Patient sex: M
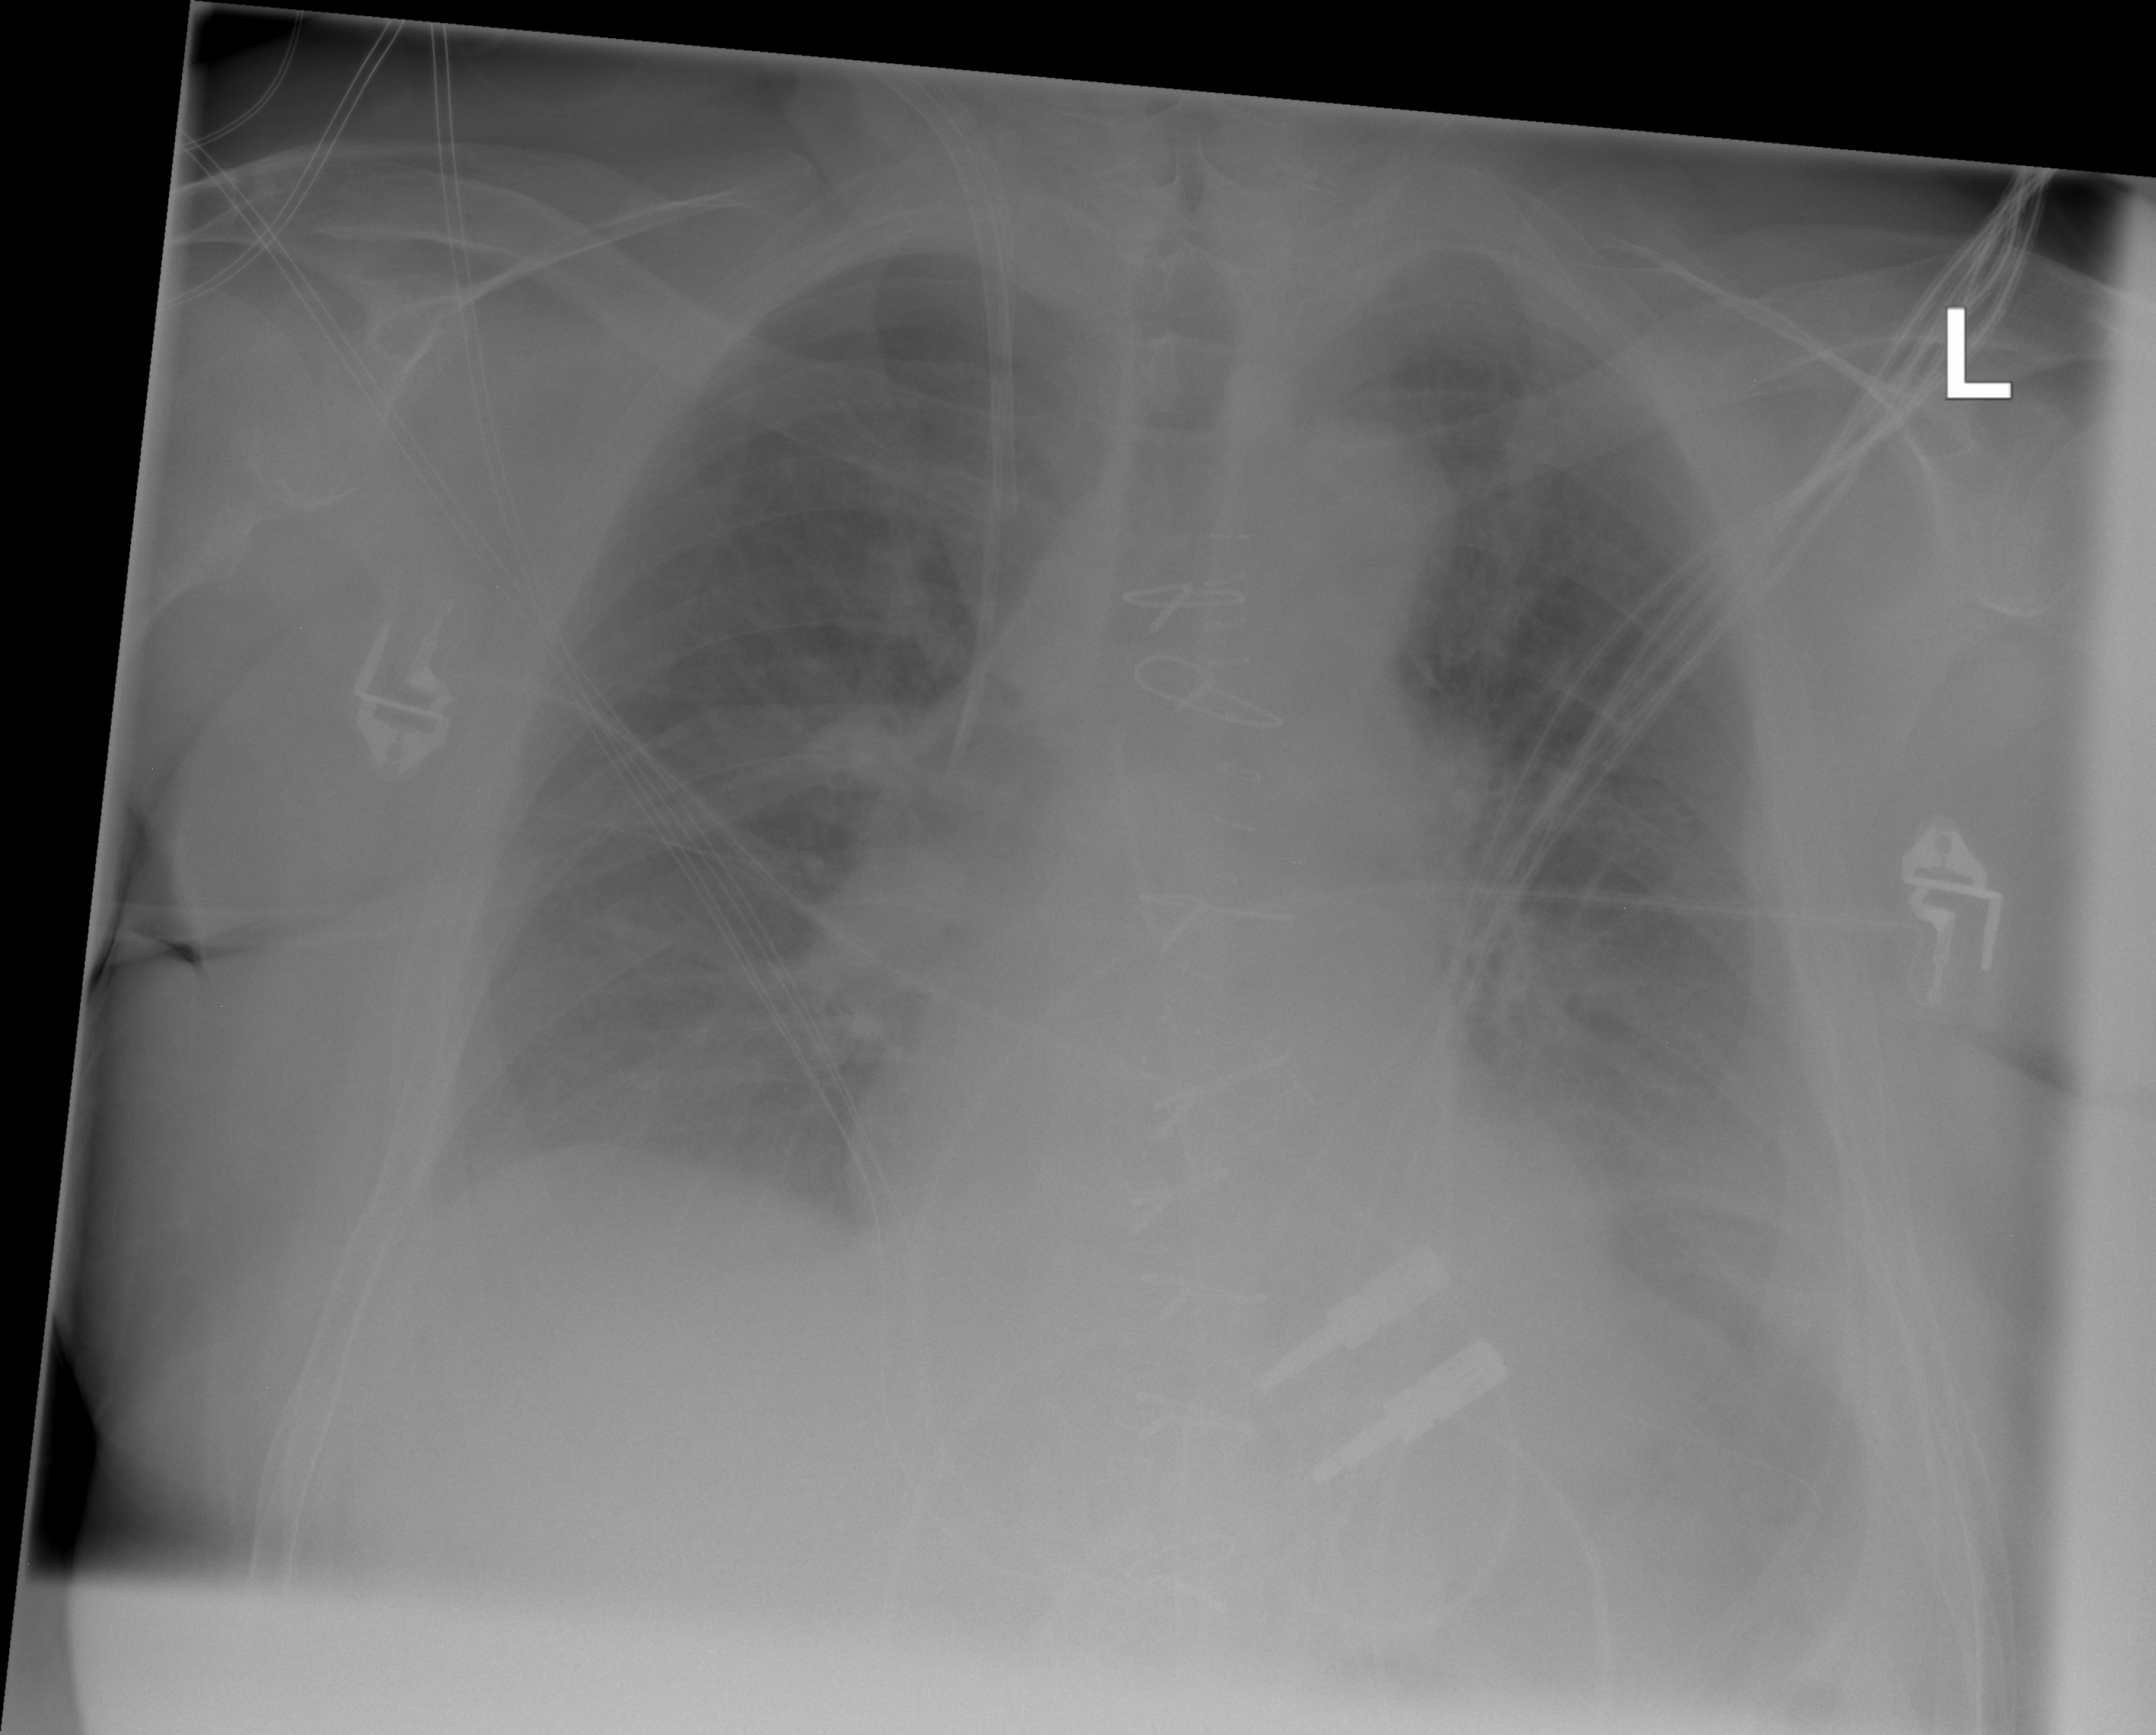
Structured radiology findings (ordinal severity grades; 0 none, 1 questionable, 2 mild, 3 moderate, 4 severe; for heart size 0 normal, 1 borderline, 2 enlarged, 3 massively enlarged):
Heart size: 1
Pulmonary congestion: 0
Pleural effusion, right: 2
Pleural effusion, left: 2
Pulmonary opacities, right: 0
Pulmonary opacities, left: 0
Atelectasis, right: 2
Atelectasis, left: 2